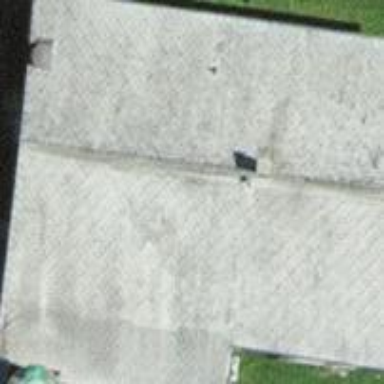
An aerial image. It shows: Farm building.